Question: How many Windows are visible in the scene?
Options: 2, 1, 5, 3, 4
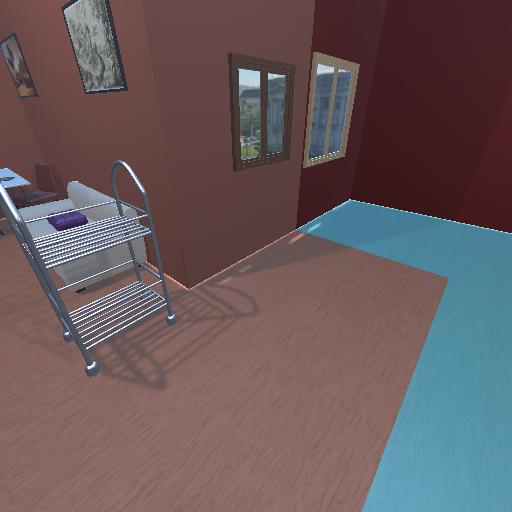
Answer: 2